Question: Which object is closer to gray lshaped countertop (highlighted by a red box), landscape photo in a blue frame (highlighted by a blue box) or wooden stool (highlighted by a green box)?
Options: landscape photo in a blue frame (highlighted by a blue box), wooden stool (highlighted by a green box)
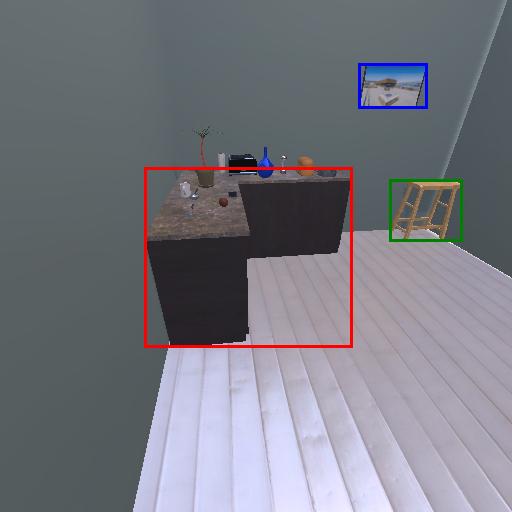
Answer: landscape photo in a blue frame (highlighted by a blue box)